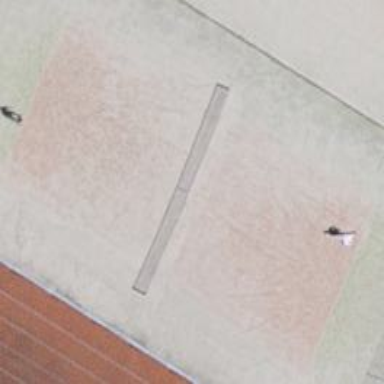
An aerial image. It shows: Tennis court in leisure pitch.